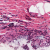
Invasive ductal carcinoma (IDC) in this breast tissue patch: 0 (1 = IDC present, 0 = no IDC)